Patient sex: M
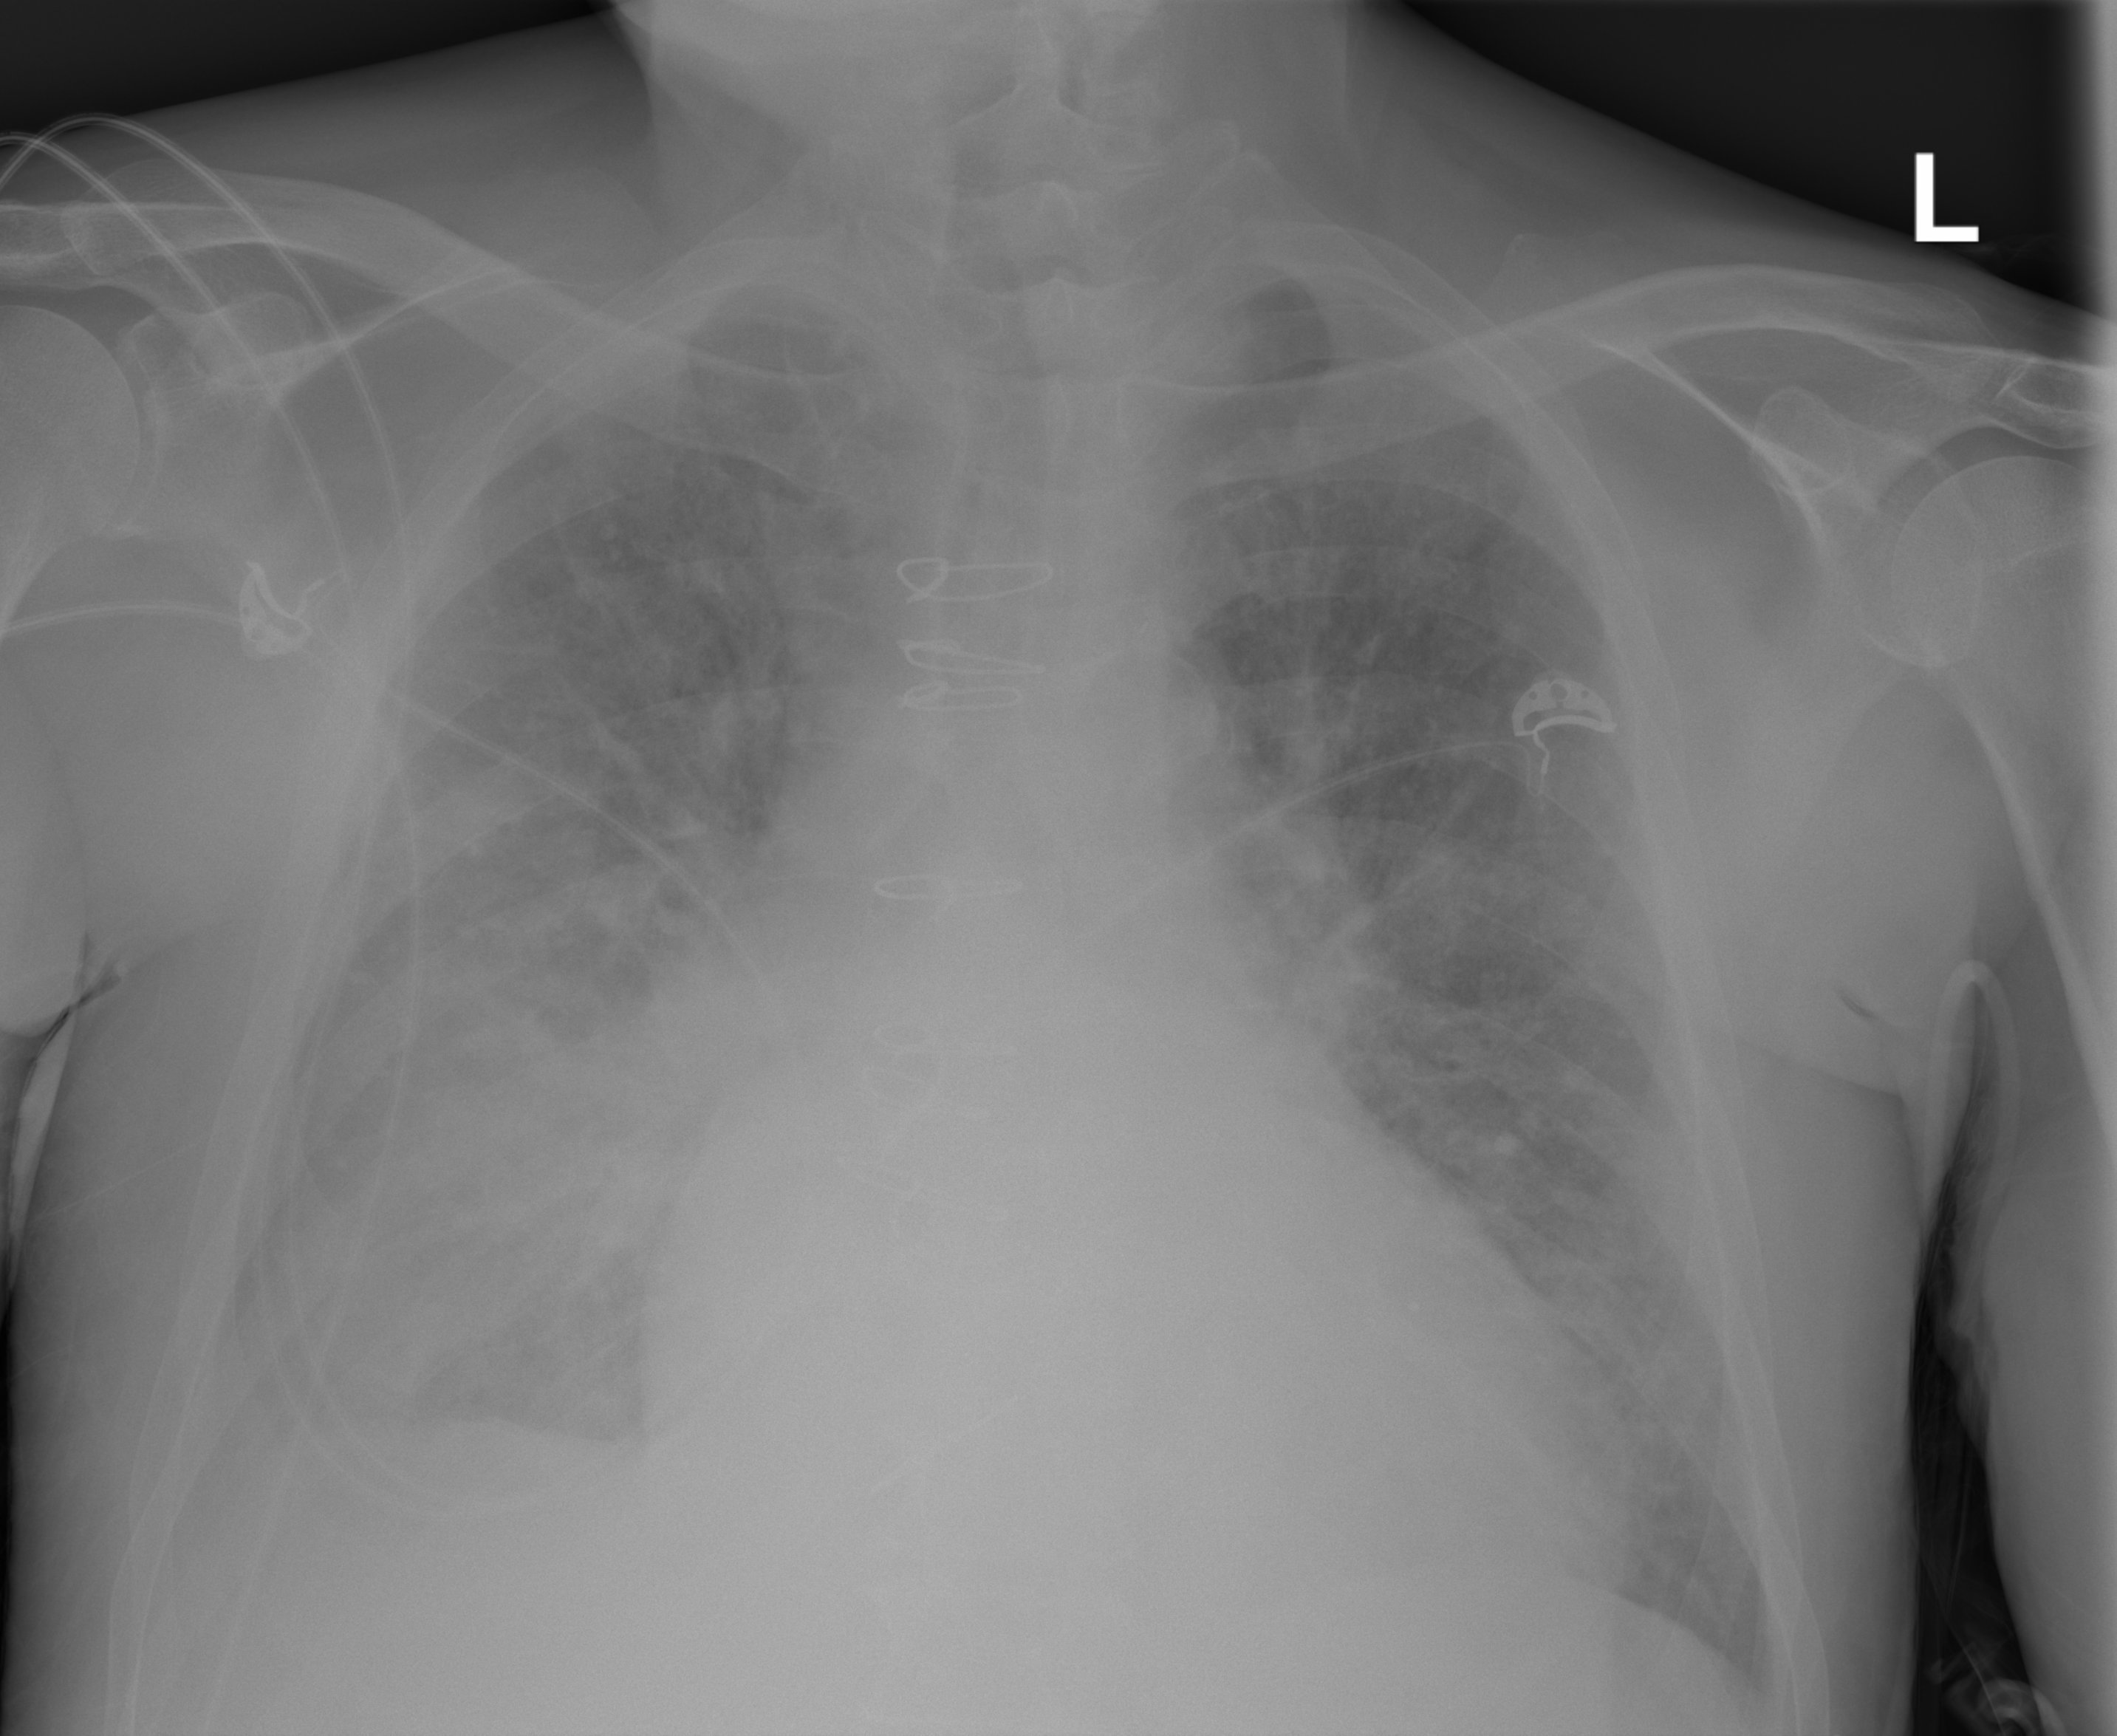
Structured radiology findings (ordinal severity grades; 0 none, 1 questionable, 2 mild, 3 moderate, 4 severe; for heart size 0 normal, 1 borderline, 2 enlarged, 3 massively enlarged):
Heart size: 2
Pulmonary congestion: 3
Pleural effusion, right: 2
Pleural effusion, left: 2
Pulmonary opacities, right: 2
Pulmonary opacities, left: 2
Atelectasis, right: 2
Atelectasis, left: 0